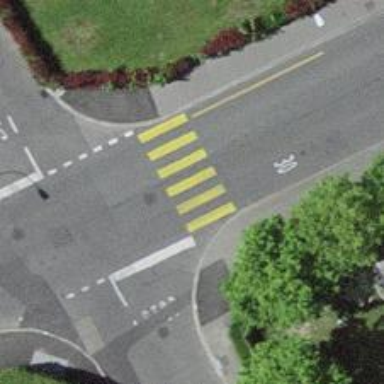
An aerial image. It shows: Uncontrolled zebra crossing with zebra markings.